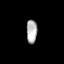
Tissue: prostate
Cell type: Fibroblasts
Senescence score: 0.6837
Nuclear area (px): 245
Mean DAPI intensity: 177.6